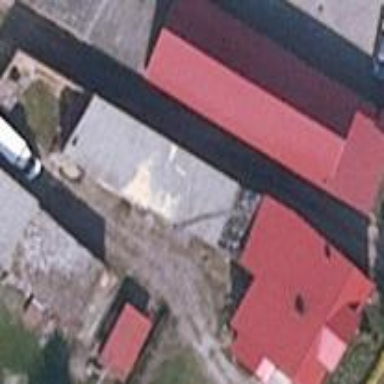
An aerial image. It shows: Manufacturing building.